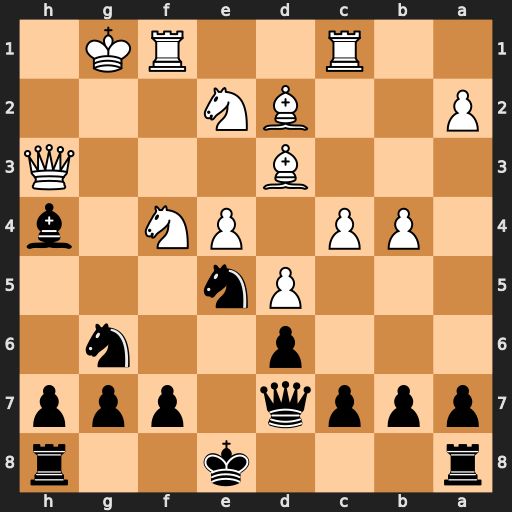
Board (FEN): r3k2r/pppq1ppp/3p2n1/3Pn3/1PP1PN1b/3B3Q/P2BN3/2R2RK1
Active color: b
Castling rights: kq
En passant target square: -
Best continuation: Qxh3 Nxh3 Nxd3